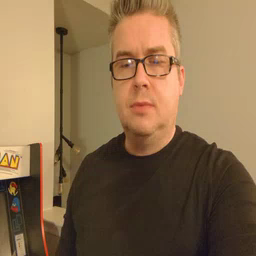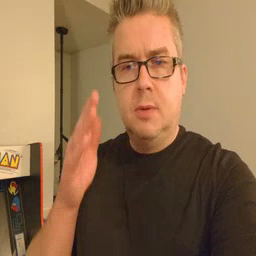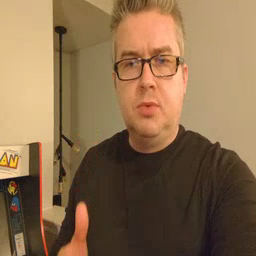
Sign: person